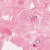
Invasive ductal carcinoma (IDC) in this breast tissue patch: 0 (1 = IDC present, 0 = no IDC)